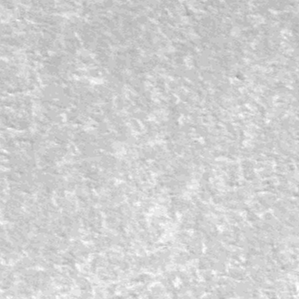
Label: frost